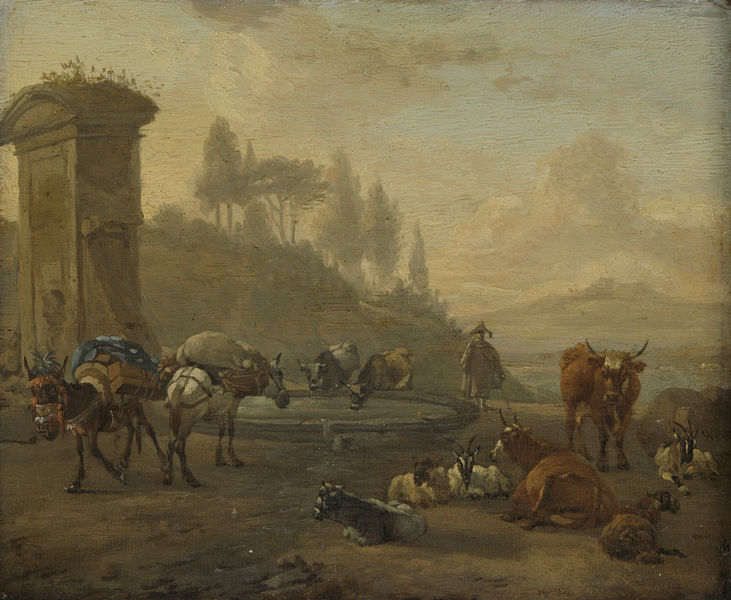
Titel: Kudde bij een fontein
Künstler: Willem Romeyn
Standort: Amsterdam
Institution: Rijksmuseum
Schlagwörter: himmel, wolken, bäume, fluss, gelb, landschaft, see, gras, tiere, dämmerung, kühe, brunnen, esel, pferd, pferde, gepäck, berge, rind, pause, rast, bauer, ruine, rinder, maultier, maultiere, tränke, lastentier, maulesel, packesel, ochse, ochsen, hirte, ziege, brunne, ziegen